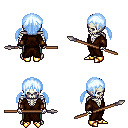
a pixel art fantasy rpg character, male body template, skeleton, brown robe, teal pants, white cyan twin-tailed hairstyle, leather bracers, gold boots, spear, four views (front, back, left, right), 2x2 character sprite sheet, small pixel art, hard edges, no anti-aliasing